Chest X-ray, PA view. Patient: 32 years old, sex M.
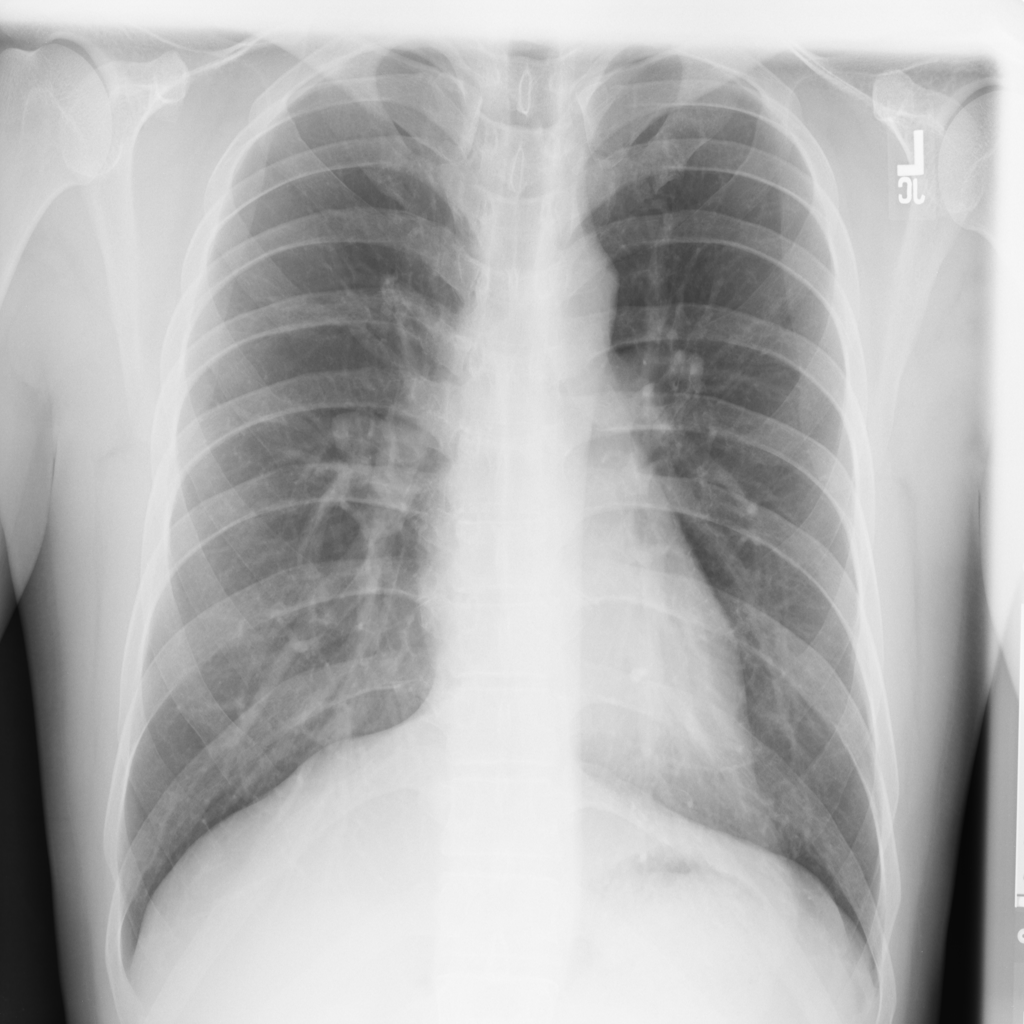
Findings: No Finding